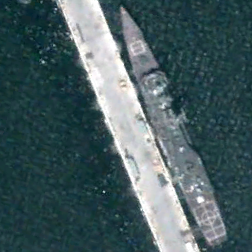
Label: cruiser